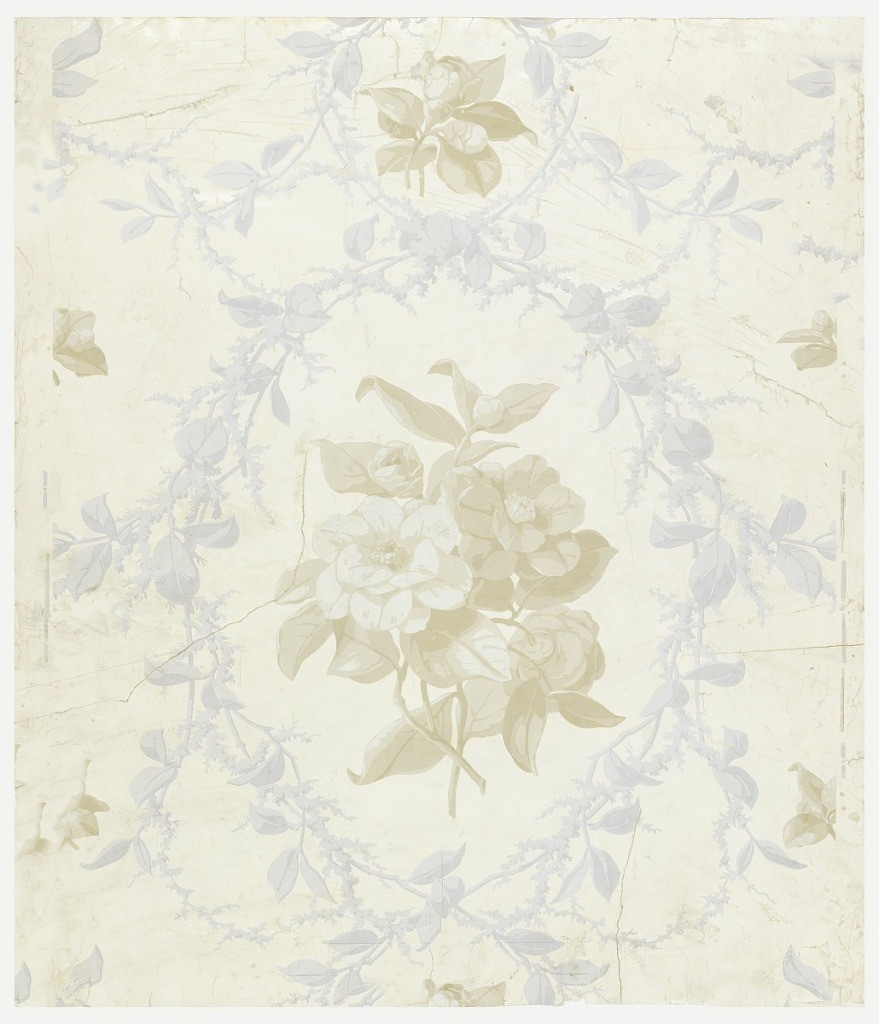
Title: Sidewall
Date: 1840
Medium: Block-printed, machine made paper
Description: Large sprays of camillias in beige, enclosed by sprays of gray foliage, against white ground.